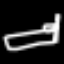
Label: bed